Question: I have an asynctask that parses an xml file from the net. I'm storing its value to a variable of the main activity. When I run the following code, it force closes.
'''
private class parseXMLAsync extends AsyncTask <String, String, String>{
protected void onPreExecute(){
super.onPreExecute();
showDialog(PARSE_XML);
}
@Override
protected String doInBackground(String... strings) {
try{
Engagia.this.url.openConnection();
SAXParserFactory spf = SAXParserFactory.newInstance();
SAXParser sp = spf.newSAXParser();
XMLReader xr = sp.getXMLReader();
ExampleHandler myExampleHandler = new ExampleHandler();
xr.setContentHandler(myExampleHandler);
xr.parse(new InputSource(Engagia.this.url.openStream()));
List<ParsedExampleDataSet> parsedExampleDataSet = myExampleHandler.getParsedData();
Iterator i;
i = parsedExampleDataSet.iterator();
ParsedExampleDataSet dataItem;
while(i.hasNext()){
dataItem = (ParsedExampleDataSet) i.next();
String folder = dataItem.getParentTag();
if( folder == "Videos" ){
MainAct.this.videoNames[MainAct.this.videoCount] = dataItem.getName();
MainAct.this.videoCount++;
}
}
}catch(Exception e){
Log.e(LOG_TAG, e.getMessage());
}
return null;
}
@Override
protected void onPostExecute(String lenghtOfFile) {
if( mProgressDialog.isShowing() ){
dismissDialog(PARSE_XML);
}
String str_contents = null;
PopIt("Parsing Done", "STR CONTENTS >> " + str_contents, "Denied");
}
}
'''

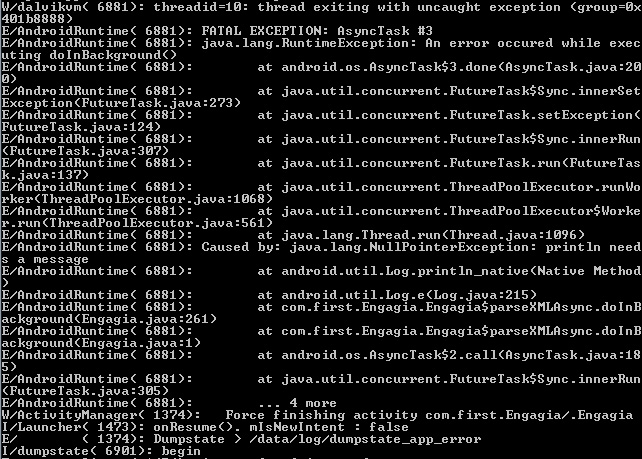
Answer: Your exception does not seem to have a message. So it sends null to logger and logger does not like it. You can send e.toString() instead.